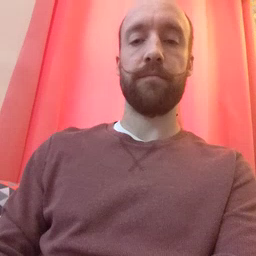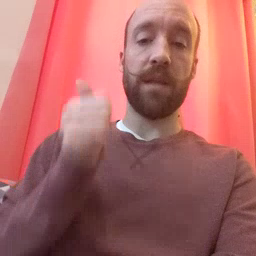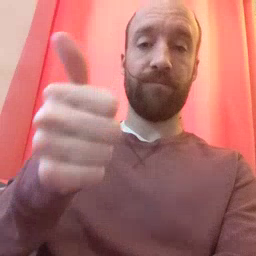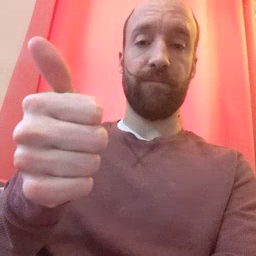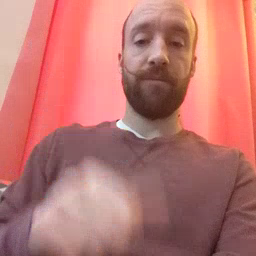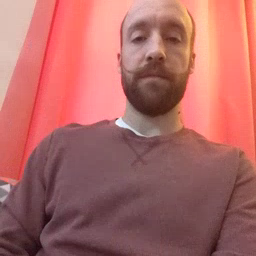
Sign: yourself